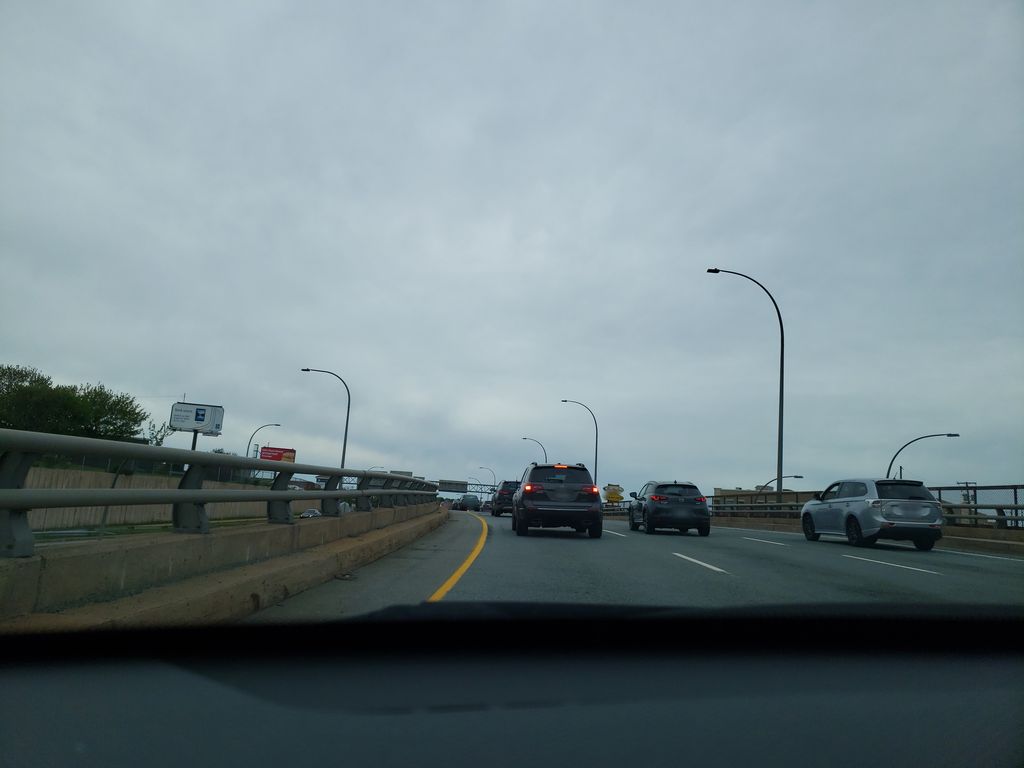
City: halifax